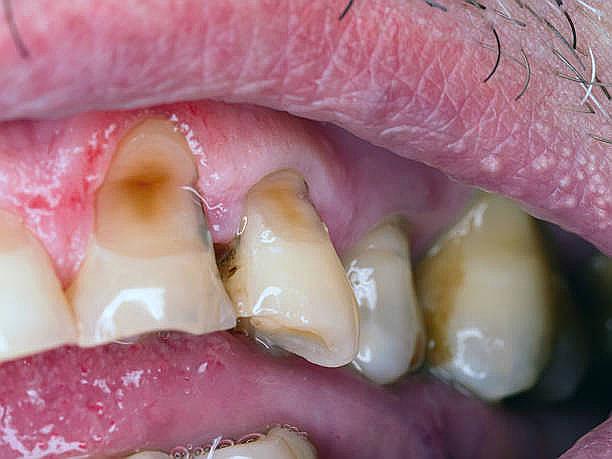
Condition: Gingivitis